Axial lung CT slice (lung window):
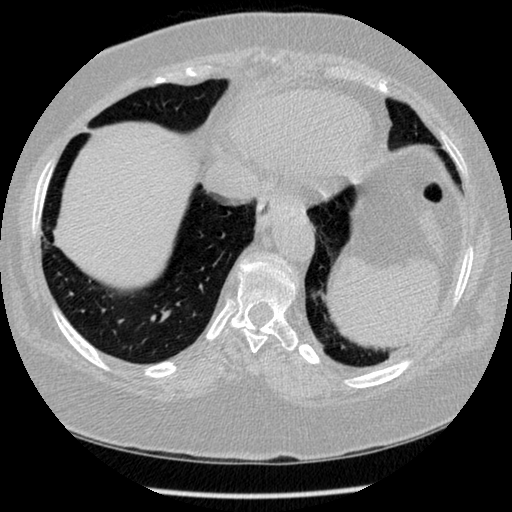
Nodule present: no